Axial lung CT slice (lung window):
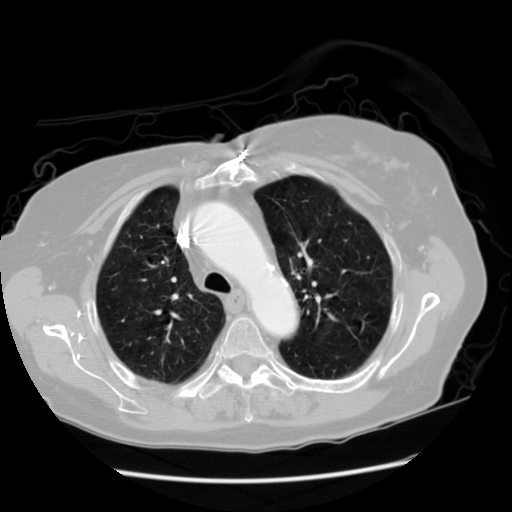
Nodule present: no